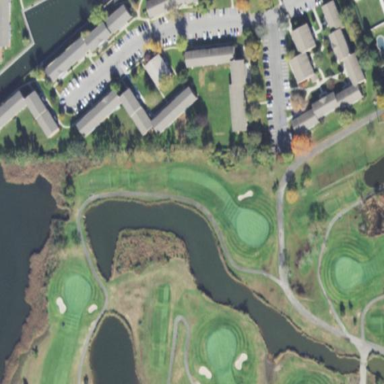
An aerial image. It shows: Water hazard on golf course. The hazard is natural water feature.